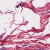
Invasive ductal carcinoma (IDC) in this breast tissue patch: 0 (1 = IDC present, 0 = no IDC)